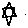
Label: star